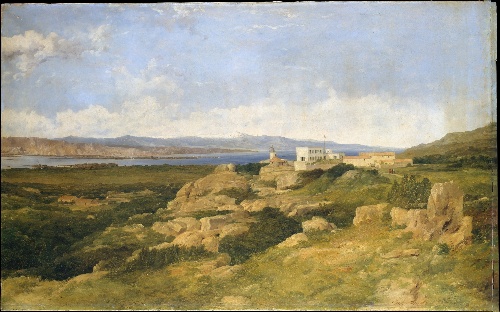
Title: General Garibaldi's Residence at Caprera
Artist: Frederick Richard Lee
Artist bio: British, Barnstaple 1798–1879 Hermon Station, Malmsbury, Cape Colony, South Africa
Date: 1865
Object type: Painting
Classification: Paintings
Medium: Oil on canvas
Dimensions: 34 1/4 x 54 3/8 in. (87 x 138.1 cm)
Department: European Paintings
Credit line: Gift of Dr. Melvin Goldberg, 1974
Accession year: 1974
Repository: Metropolitan Museum of Art, New York, NY
Tags: Landscapes